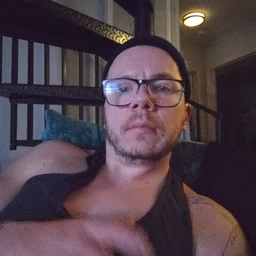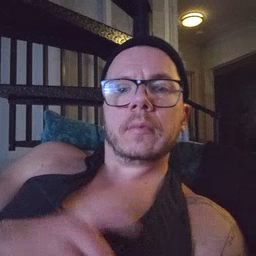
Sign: grass